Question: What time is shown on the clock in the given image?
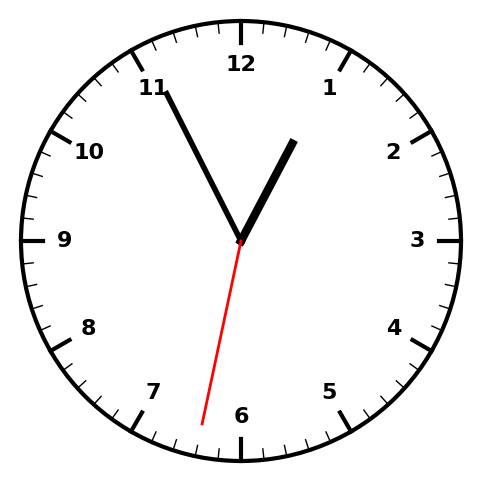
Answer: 12:55:32